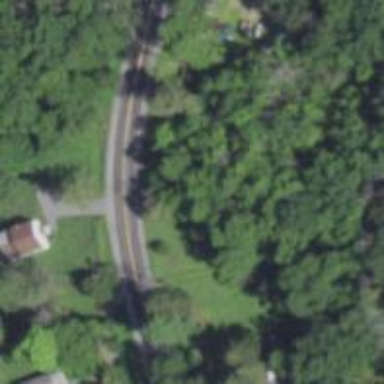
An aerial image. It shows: Secondary road.